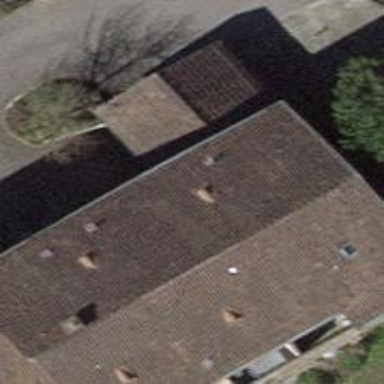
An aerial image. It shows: Group of garages.